Field crop: maize
Growth stage: 2
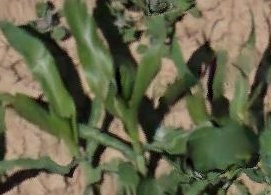
Species: maize